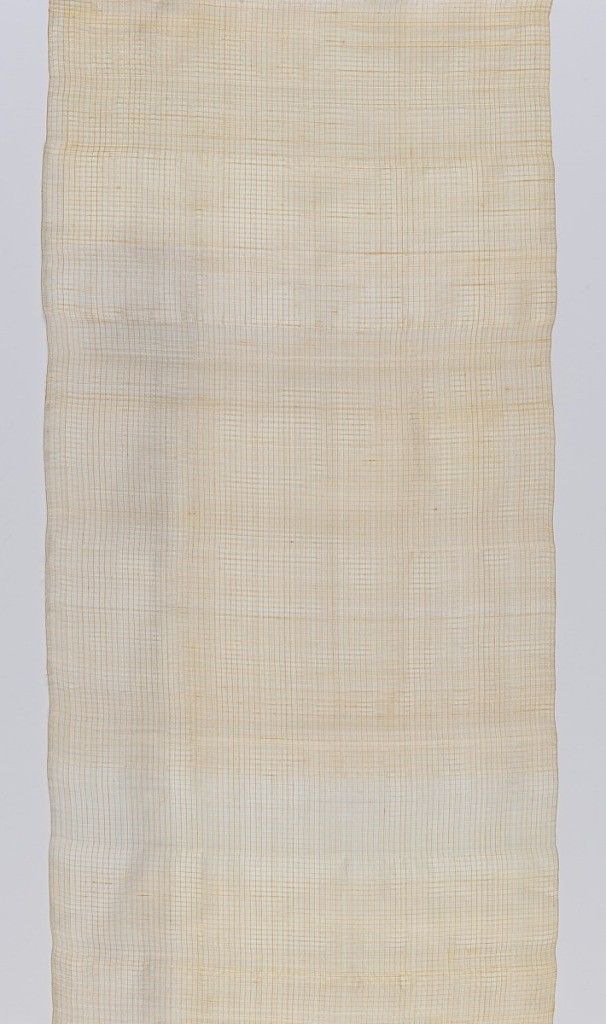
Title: Textile
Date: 19th century
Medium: piña (pineapple) fiber, silk Technique: plain weave
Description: Sheer white pineapple fiber with a fine check of yellow silk.